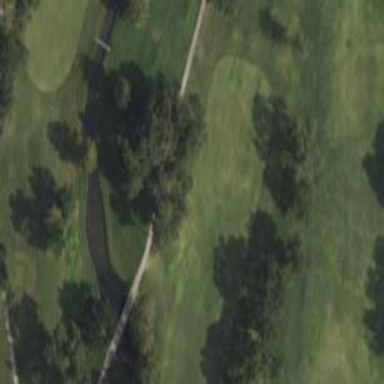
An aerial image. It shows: Golf fairway surrounded by grass.